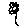
Label: flower